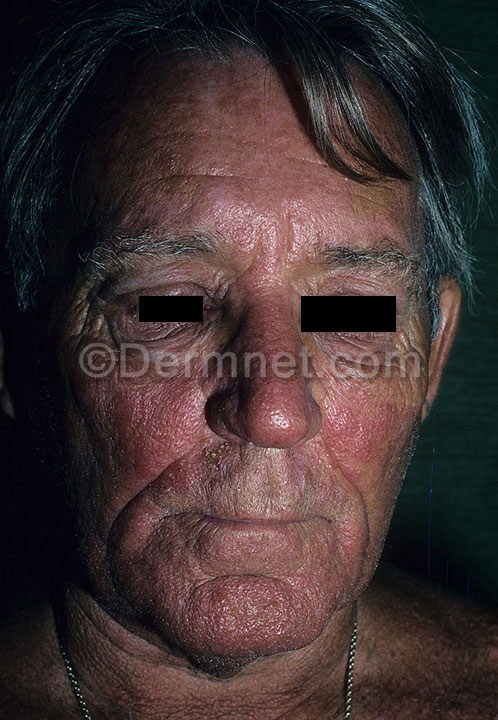
Disease: Light Diseases and Disorders of Pigmentation